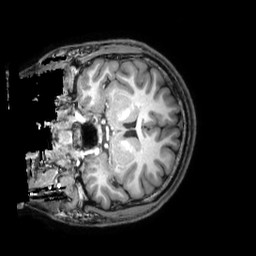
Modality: T1w
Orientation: coronal
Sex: male
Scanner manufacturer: philips
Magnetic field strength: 3 T
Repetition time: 0.008268 s
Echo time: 0.0038 s